Interaction volume radius: 5 \u00c5
Interaction volume height: 10 \u00c5
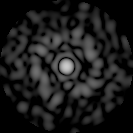
Disorder parameter: 0.8031